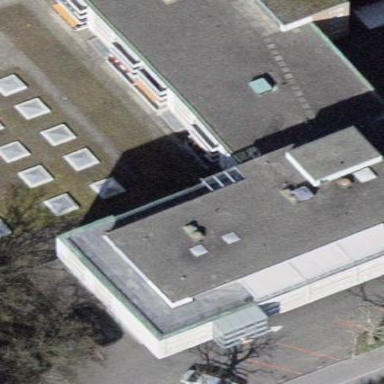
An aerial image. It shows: Residential building with flat roof.